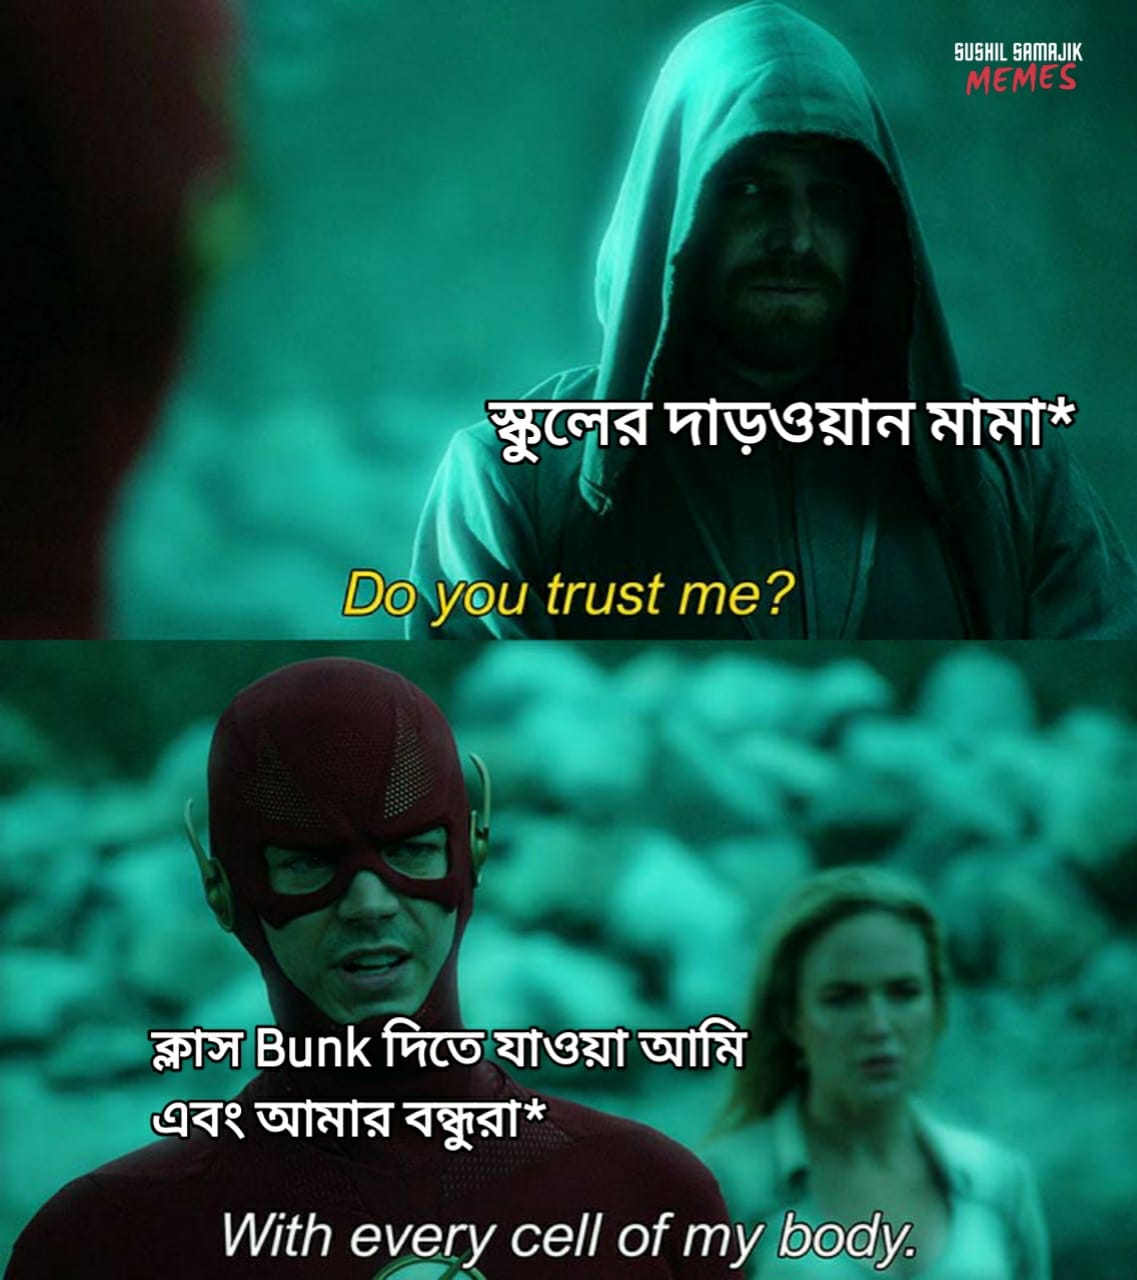
Caption:  স্কুলের দাড়ওয়ান মামা*    Do you trust me ?        ক্লাস Bunk দিতে যাওয়া আমি এবং আমার বন্ধুরা*    With every cell of my body.
Label: non-hate